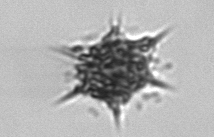
Label: Dictyocha